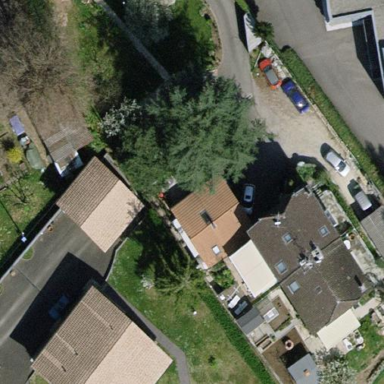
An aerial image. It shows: Garden surrounded by fence.